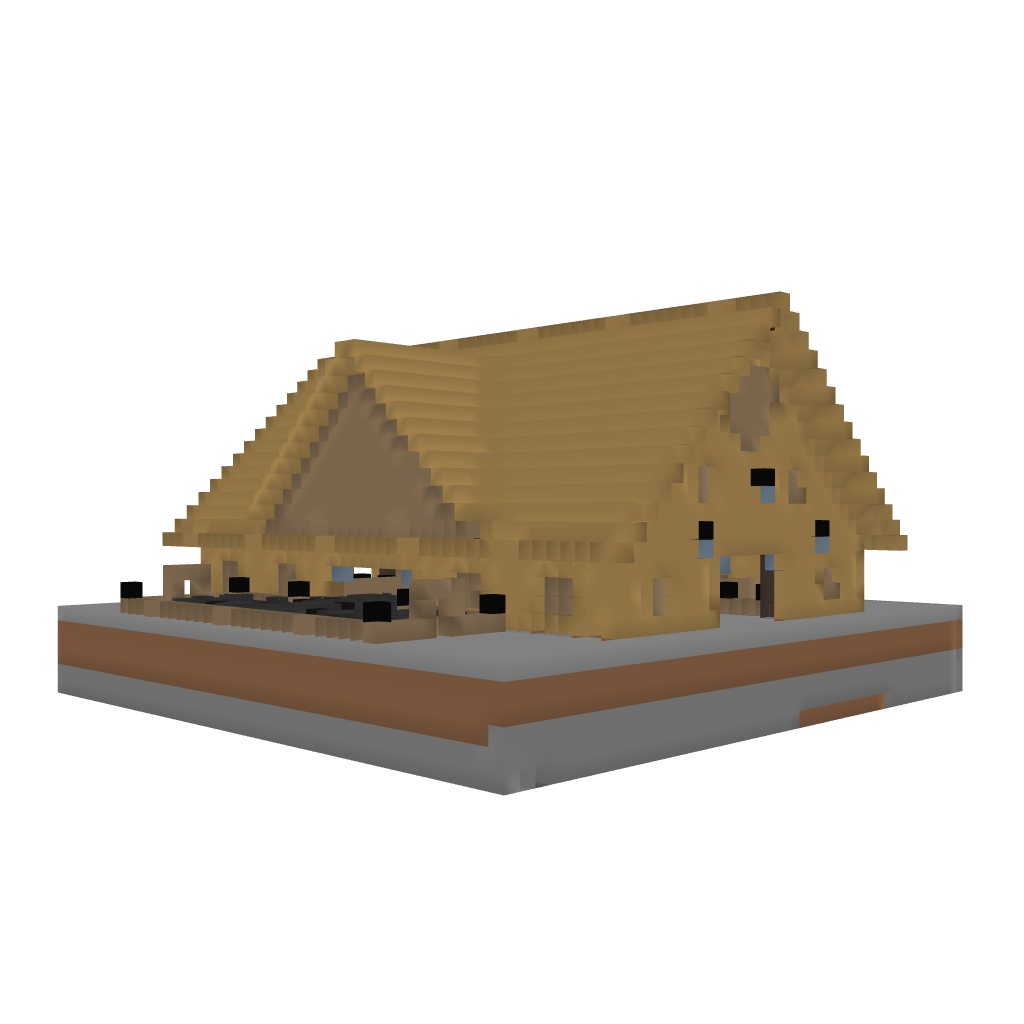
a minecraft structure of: Stables